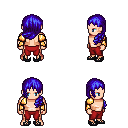
a pixel art fantasy rpg character, male body template, human, light skin, gold arm armor, red pants, blue left-swept hairstyle, ghillies, four views (front, back, left, right), 2x2 character sprite sheet, small pixel art, hard edges, no anti-aliasing